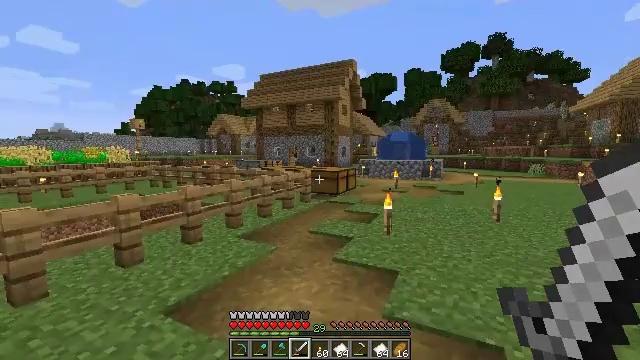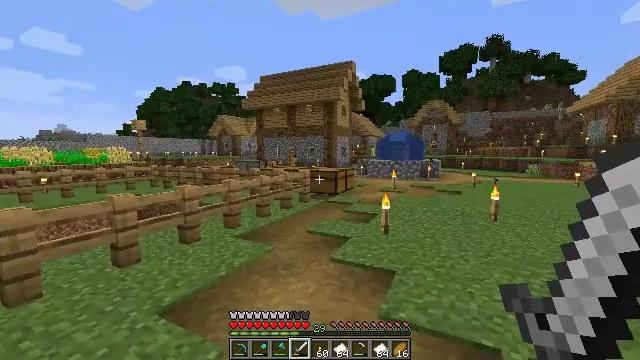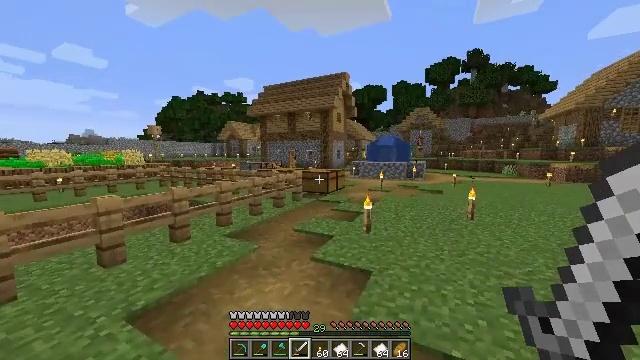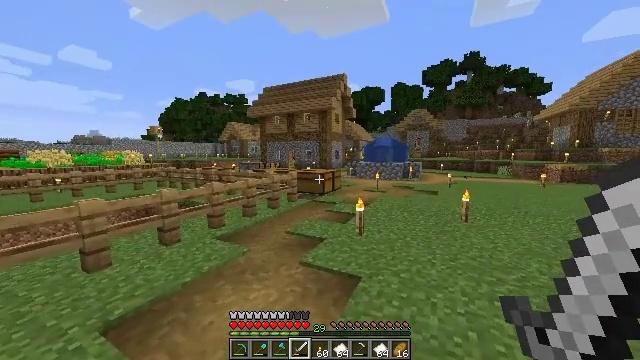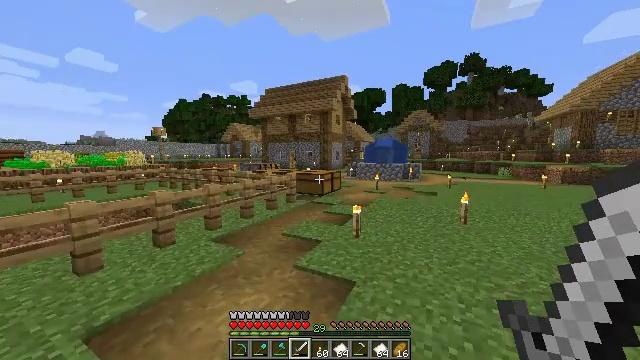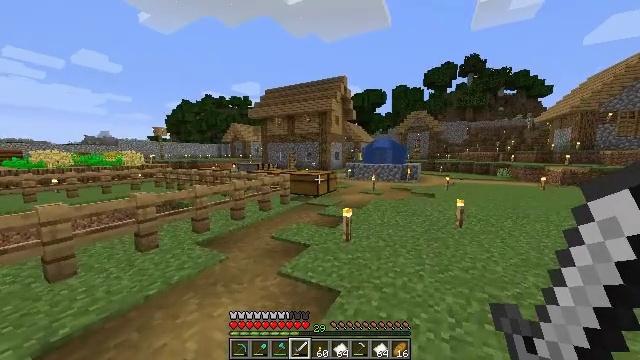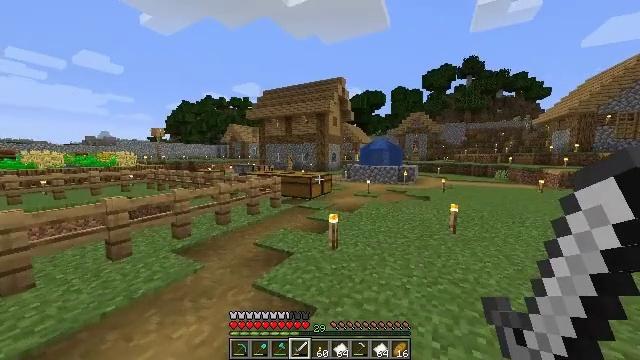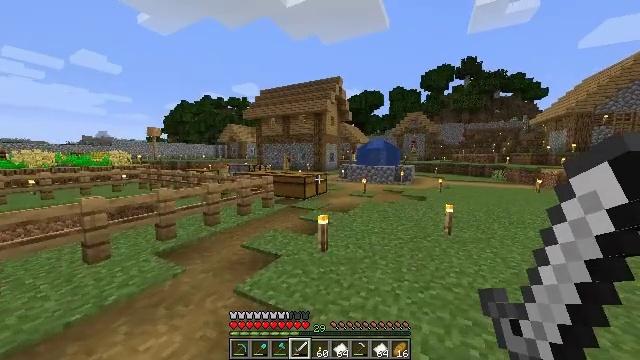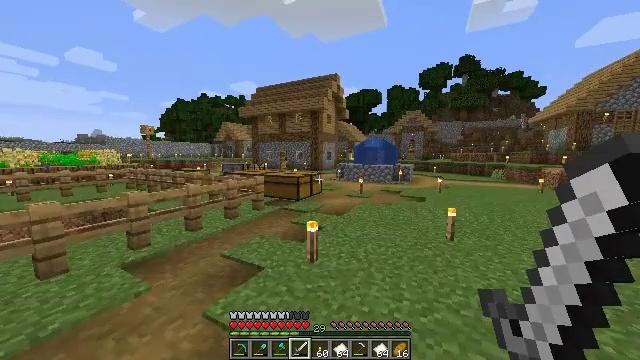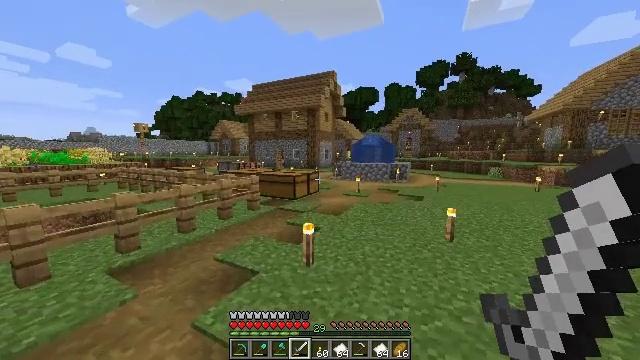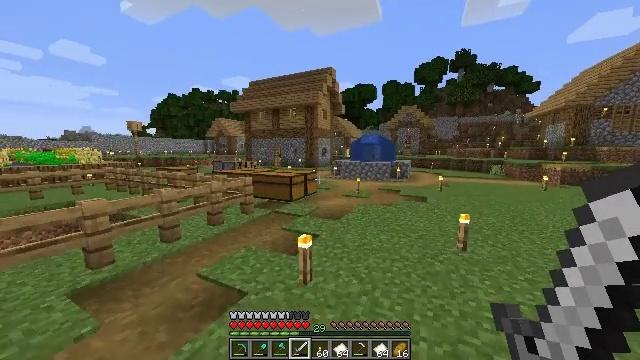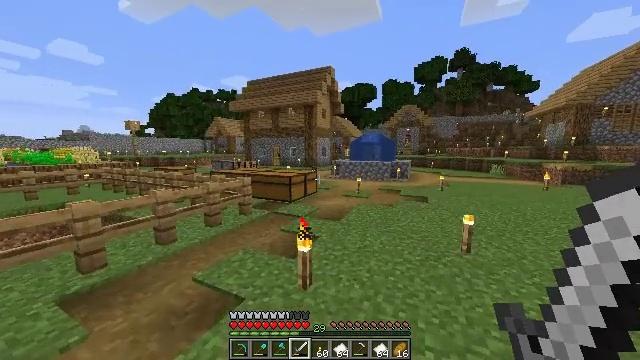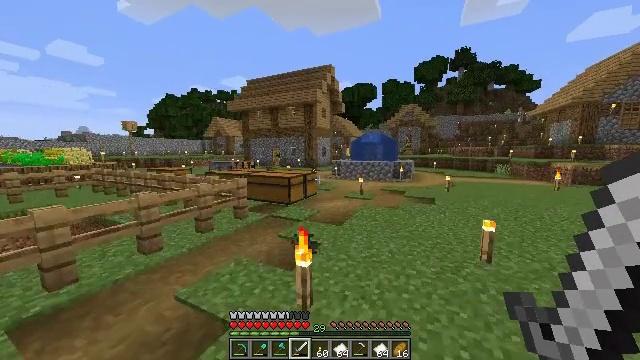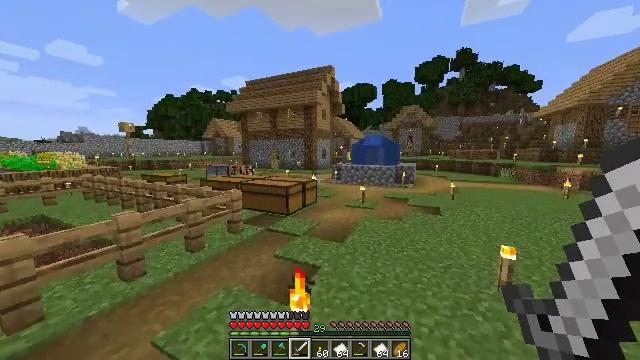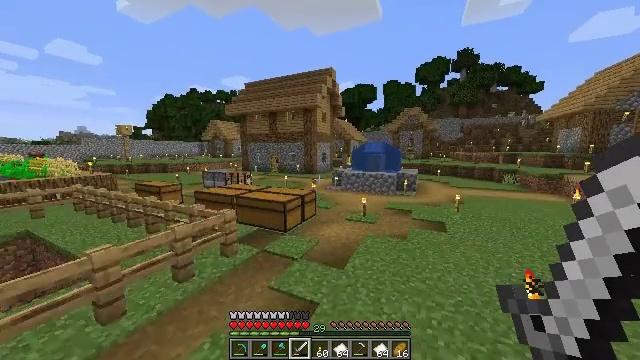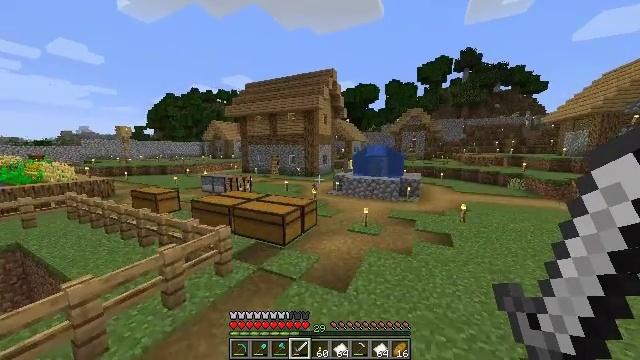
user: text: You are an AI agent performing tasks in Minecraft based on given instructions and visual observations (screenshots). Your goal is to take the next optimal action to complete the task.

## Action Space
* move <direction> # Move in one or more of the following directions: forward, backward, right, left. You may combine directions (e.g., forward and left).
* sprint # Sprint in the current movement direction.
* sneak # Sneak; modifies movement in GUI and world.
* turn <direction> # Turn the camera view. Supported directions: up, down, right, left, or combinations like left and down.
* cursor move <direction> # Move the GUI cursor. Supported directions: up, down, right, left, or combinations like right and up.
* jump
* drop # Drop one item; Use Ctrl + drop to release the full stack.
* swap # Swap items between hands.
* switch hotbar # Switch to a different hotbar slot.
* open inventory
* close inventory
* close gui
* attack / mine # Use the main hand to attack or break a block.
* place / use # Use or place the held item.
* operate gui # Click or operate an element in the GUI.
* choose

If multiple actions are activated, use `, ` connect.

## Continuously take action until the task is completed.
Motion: motion action
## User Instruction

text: Fire up the furnace to turn cobblestone into stone.
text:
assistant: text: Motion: move forward and move right, sprint
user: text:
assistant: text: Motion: move forward and move right, sprint
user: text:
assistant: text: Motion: move forward and move right, sprint
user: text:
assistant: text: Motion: move forward and move right, sprint
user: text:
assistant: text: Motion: move forward and move right, sprint
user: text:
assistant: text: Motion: move forward and move right, sprint
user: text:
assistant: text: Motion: move forward, sprint
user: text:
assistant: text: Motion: move forward, sprint
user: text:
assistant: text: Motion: move forward, sprint
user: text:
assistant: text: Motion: move forward, sprint
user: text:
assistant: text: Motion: move forward, sprint
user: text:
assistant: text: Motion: move forward, sprint
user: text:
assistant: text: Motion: move forward, sprint, jump
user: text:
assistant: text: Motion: move forward, sprint, jump
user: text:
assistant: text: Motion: move forward, sprint, jump
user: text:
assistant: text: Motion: move forward, sprint, jump
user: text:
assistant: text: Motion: move forward, sprint, turn left, jump
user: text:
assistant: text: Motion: move forward, sprint, turn left, jump
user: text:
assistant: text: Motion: move forward, sprint, jump
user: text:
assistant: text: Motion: move forward, sprint, turn left, jump
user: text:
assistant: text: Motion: move forward, sprint, turn left, jump
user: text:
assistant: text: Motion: move forward, sprint, jump
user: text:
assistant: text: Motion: move forward, sprint, jump
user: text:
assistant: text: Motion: move forward, sprint, jump
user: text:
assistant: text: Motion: move forward, sprint, jump
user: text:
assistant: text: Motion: move forward and move right, sprint, jump
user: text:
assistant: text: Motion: move forward and move right, sprint, jump
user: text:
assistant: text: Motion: move forward and move right, sprint, jump
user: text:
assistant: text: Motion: move forward and move right, sprint, jump
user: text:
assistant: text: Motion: move forward and move right, sprint, jump